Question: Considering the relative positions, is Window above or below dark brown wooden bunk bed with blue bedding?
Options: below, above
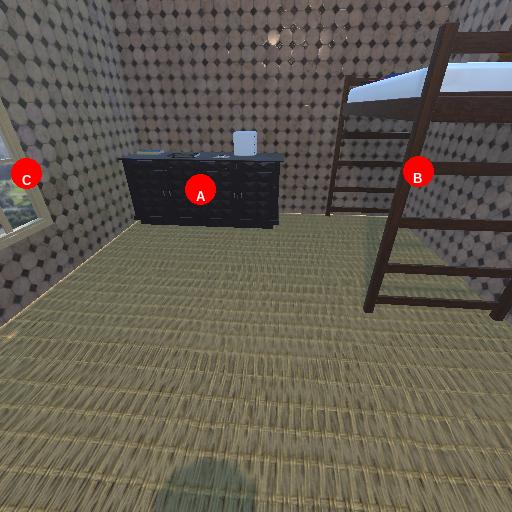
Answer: below